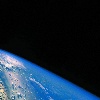
Label: space